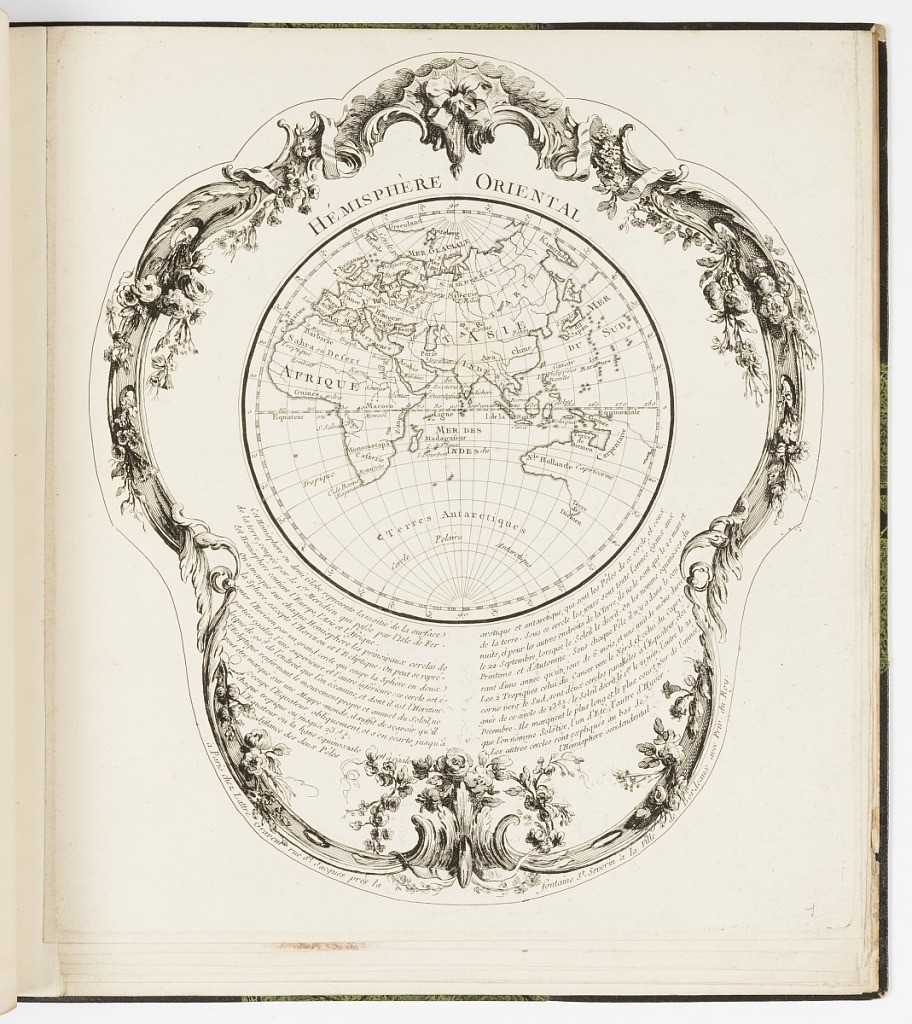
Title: HÉMISPHÈRE ORIENTAL
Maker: Jean Lattré, French, ca. 1722 – 1791
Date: mid- 18th–late 18th century
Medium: Etching and engraving on laid paper
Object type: Print
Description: Design for a hand fan with a map of the eastern hemisphere within a circle, with explanatory text lettered below. The whole is framed within an upside-down pear-shaped rococo border ornamented with flowers, acanthus leaves, c-scrolls, and ribbons. The plate is titled and addressed.